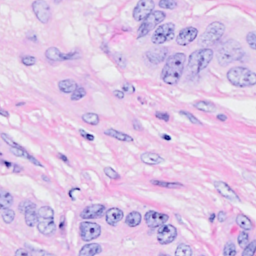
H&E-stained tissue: Breast